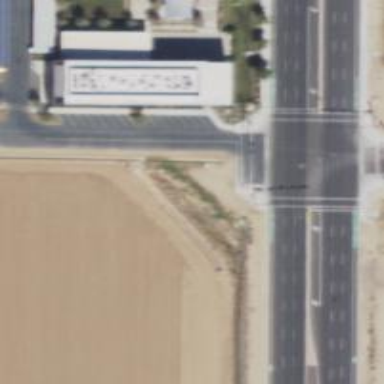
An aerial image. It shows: Solid stop line on the road marking.